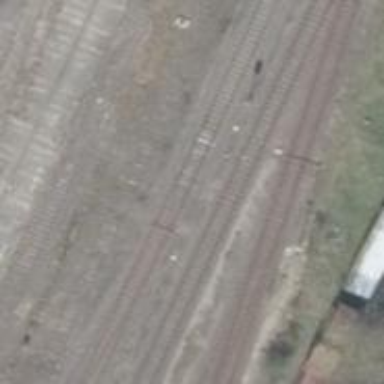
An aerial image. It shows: Railway switch.